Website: macys
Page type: gifting
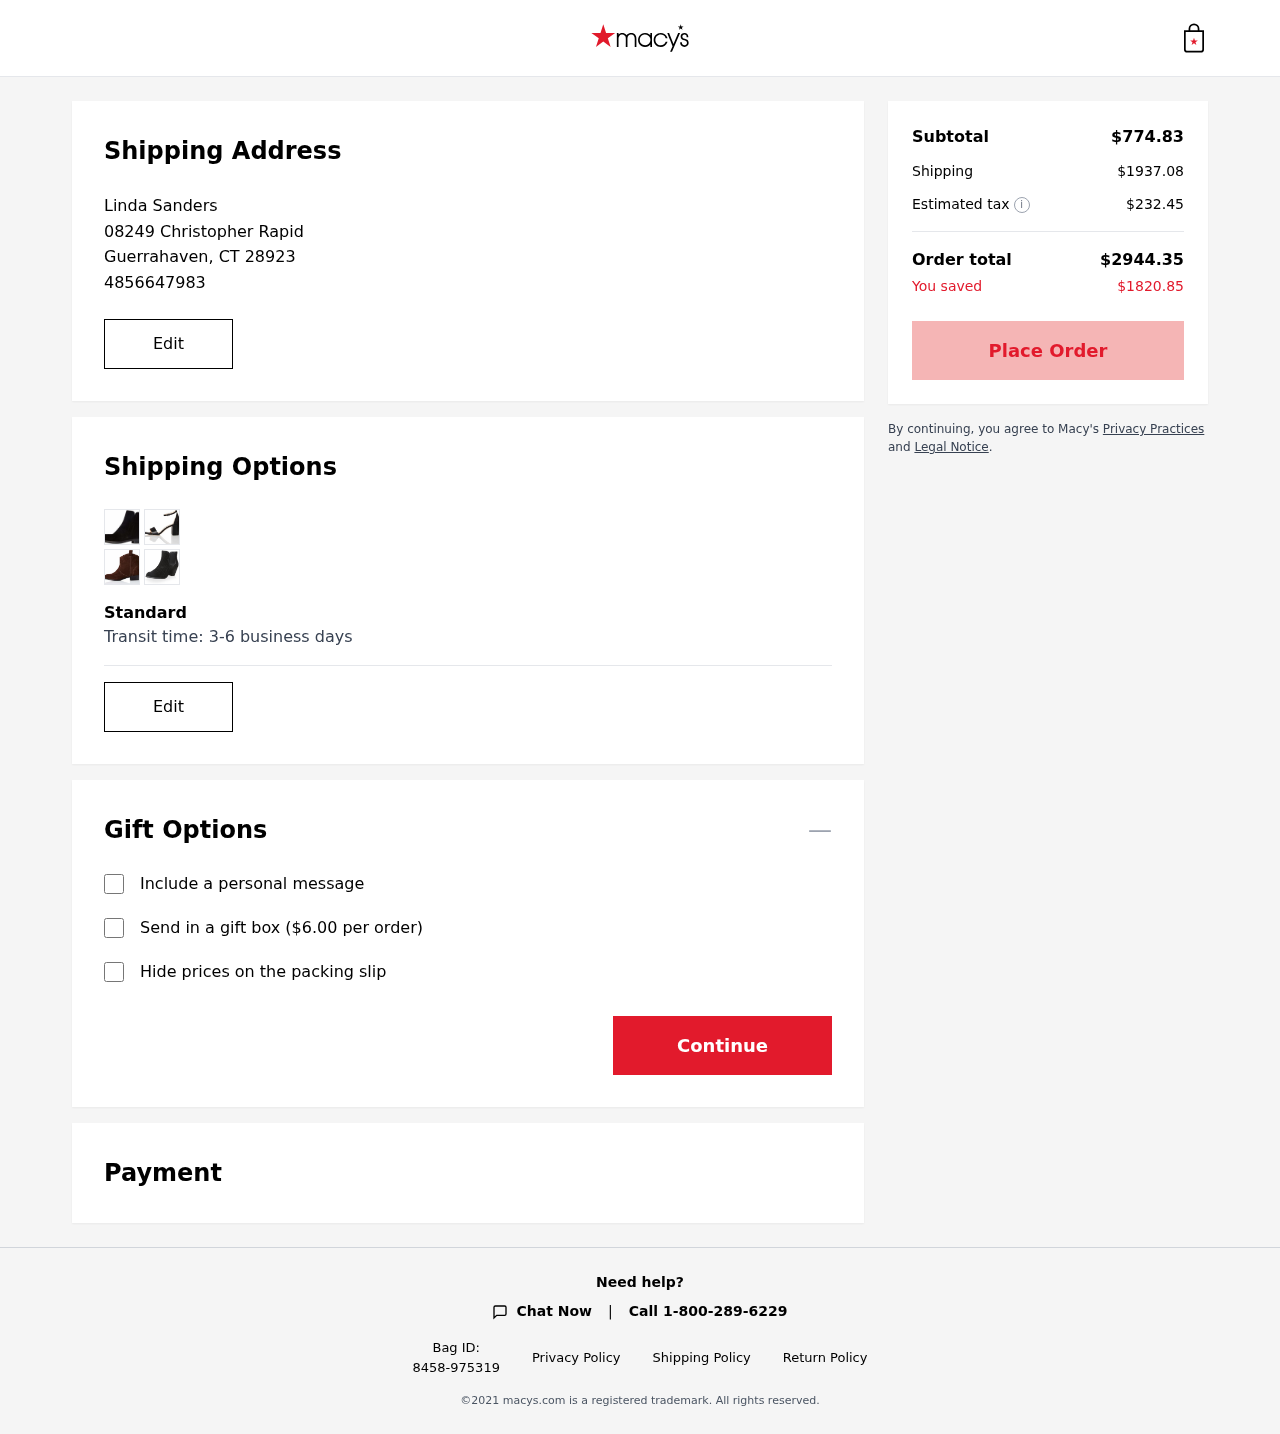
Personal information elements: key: PII_CITY
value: Guerrahaven
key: PII_FULLNAME
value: Linda Sanders
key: PII_PHONE
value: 4856647983
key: PII_POSTCODE
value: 28923
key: PII_STATE_ABBR
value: CT
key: PII_STREET
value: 08249 Christopher Rapid
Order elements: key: ORDER_SUBTOTAL
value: $774.83
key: ORDER_SHIPPING_COST
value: $1937.08
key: ORDER_TAX
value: $232.45
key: ORDER_TOTAL
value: $2944.35
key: ORDER_SAVINGS
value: $1820.85
Other elements: key: GIFT_BOX_PRICE
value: $6.00